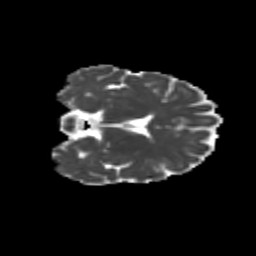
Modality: MD
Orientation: coronal
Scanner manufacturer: siemens
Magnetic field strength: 3 T
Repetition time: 9.2 s
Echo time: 0.084 s